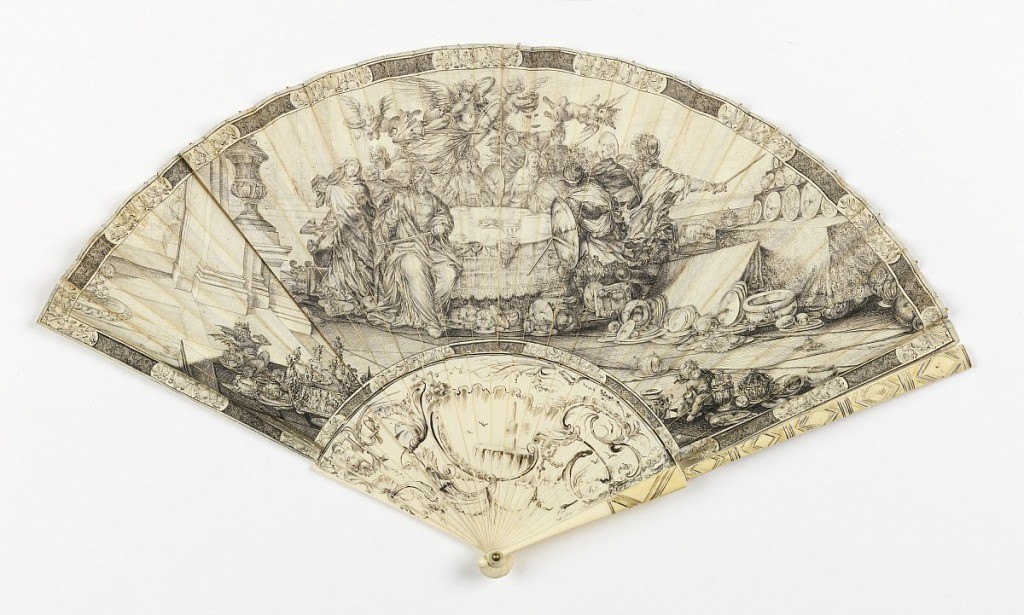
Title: Pleated fan and case
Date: late 17th–early 18th century
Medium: Parchment leaf drawn with pen and black ink, incised ivory sticks with black paint; metal rivet
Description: Pleated fan. Off-white parchment leaf with scenes drawn in black ink. Obverse: the image probably depicts King Phineas harassed by the harpies with the winged Argonauts aattempting to defend the king from the attack. The gorge is painted with rococo ornament. Reverse: a drawing of Rome indicating points of architectural interest; the reverse gorge is not painted. Incised ivory stick with black paint. Metal at rivet.